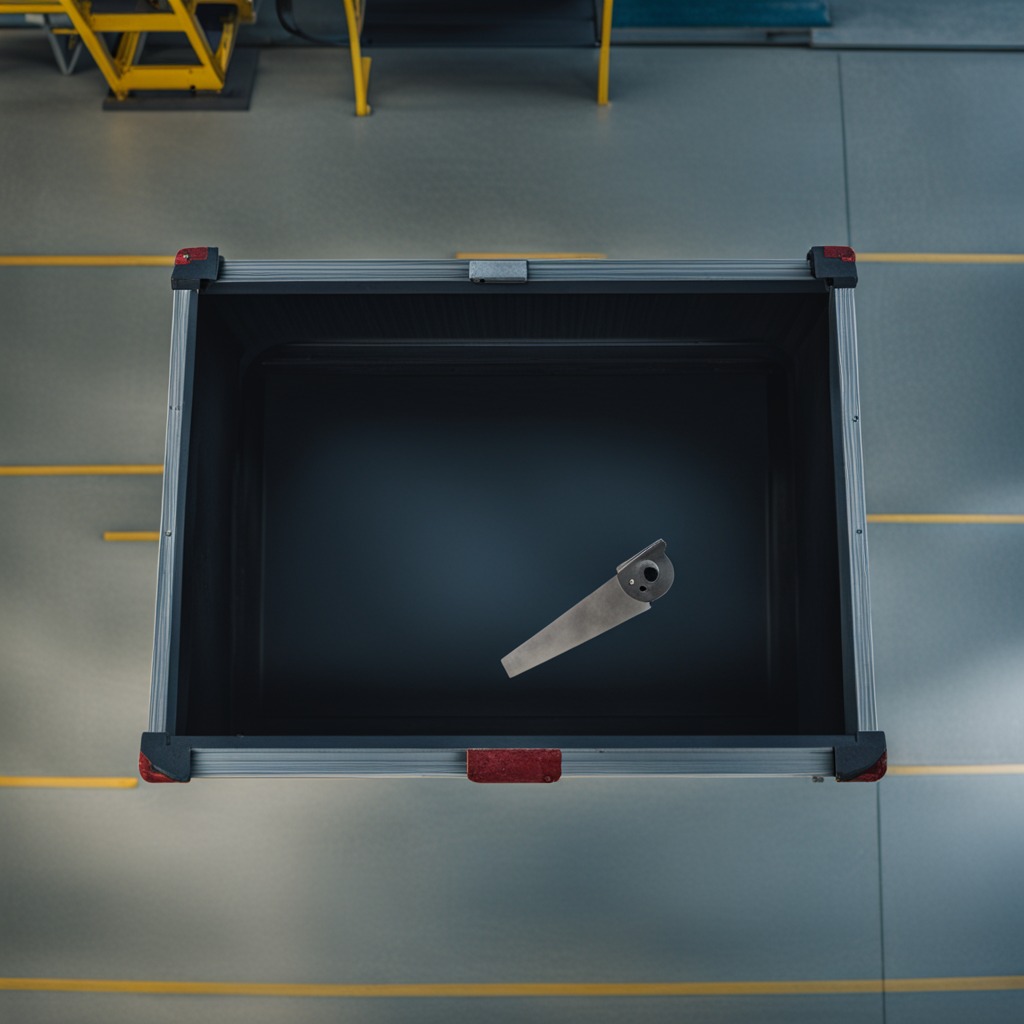
A handheld metal saw is lying on the toolbox surface in an airplane hangar workshop.